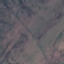
Label: HerbaceousVegetation